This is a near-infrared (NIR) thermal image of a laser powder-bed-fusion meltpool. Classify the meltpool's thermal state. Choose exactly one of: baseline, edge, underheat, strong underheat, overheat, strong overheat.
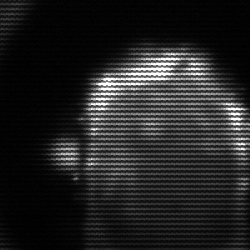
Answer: baseline